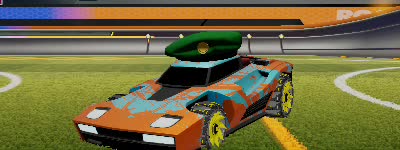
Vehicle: breakout